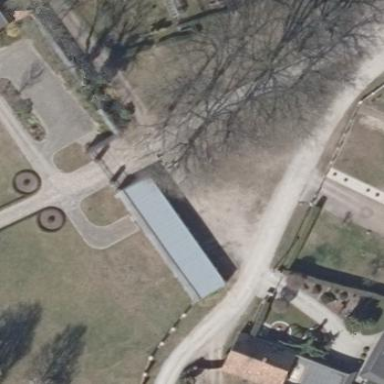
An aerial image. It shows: Garage.